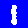
Digit: 1